Question: I would like to apply a force to a body in jbox2d. I can apply the force on the mass center of the body, there is no problem. However, I need to apply the force to one meter above of the mass center as in the below figure.

I use the below codes but it doesn't work. They only changes the force direction. Isn't it correct method?
'''
Vec2 mCenter = b2_balon.getWorldCenter();
mCenter.y -= 1;
b2_balon.applyForce(new Vec2(1 ,0), mCenter);
'''
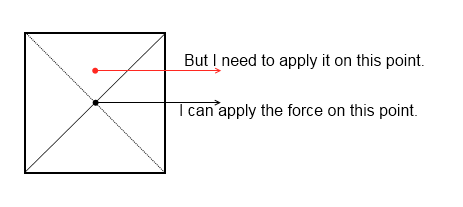
Answer: I found the answer,
'''
Vec2 nokta = b2_balon.getWorldPoint(new Vec2(0, 1));
b2_balon.applyForce(new Vec2(1 ,0), nokta);
'''
However, I still wonder why the other method doesn't work. Maybe, iforce2d knows because I found the solution at <URL>.